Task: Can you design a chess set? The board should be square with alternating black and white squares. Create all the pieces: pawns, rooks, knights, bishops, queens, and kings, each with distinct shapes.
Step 3350:
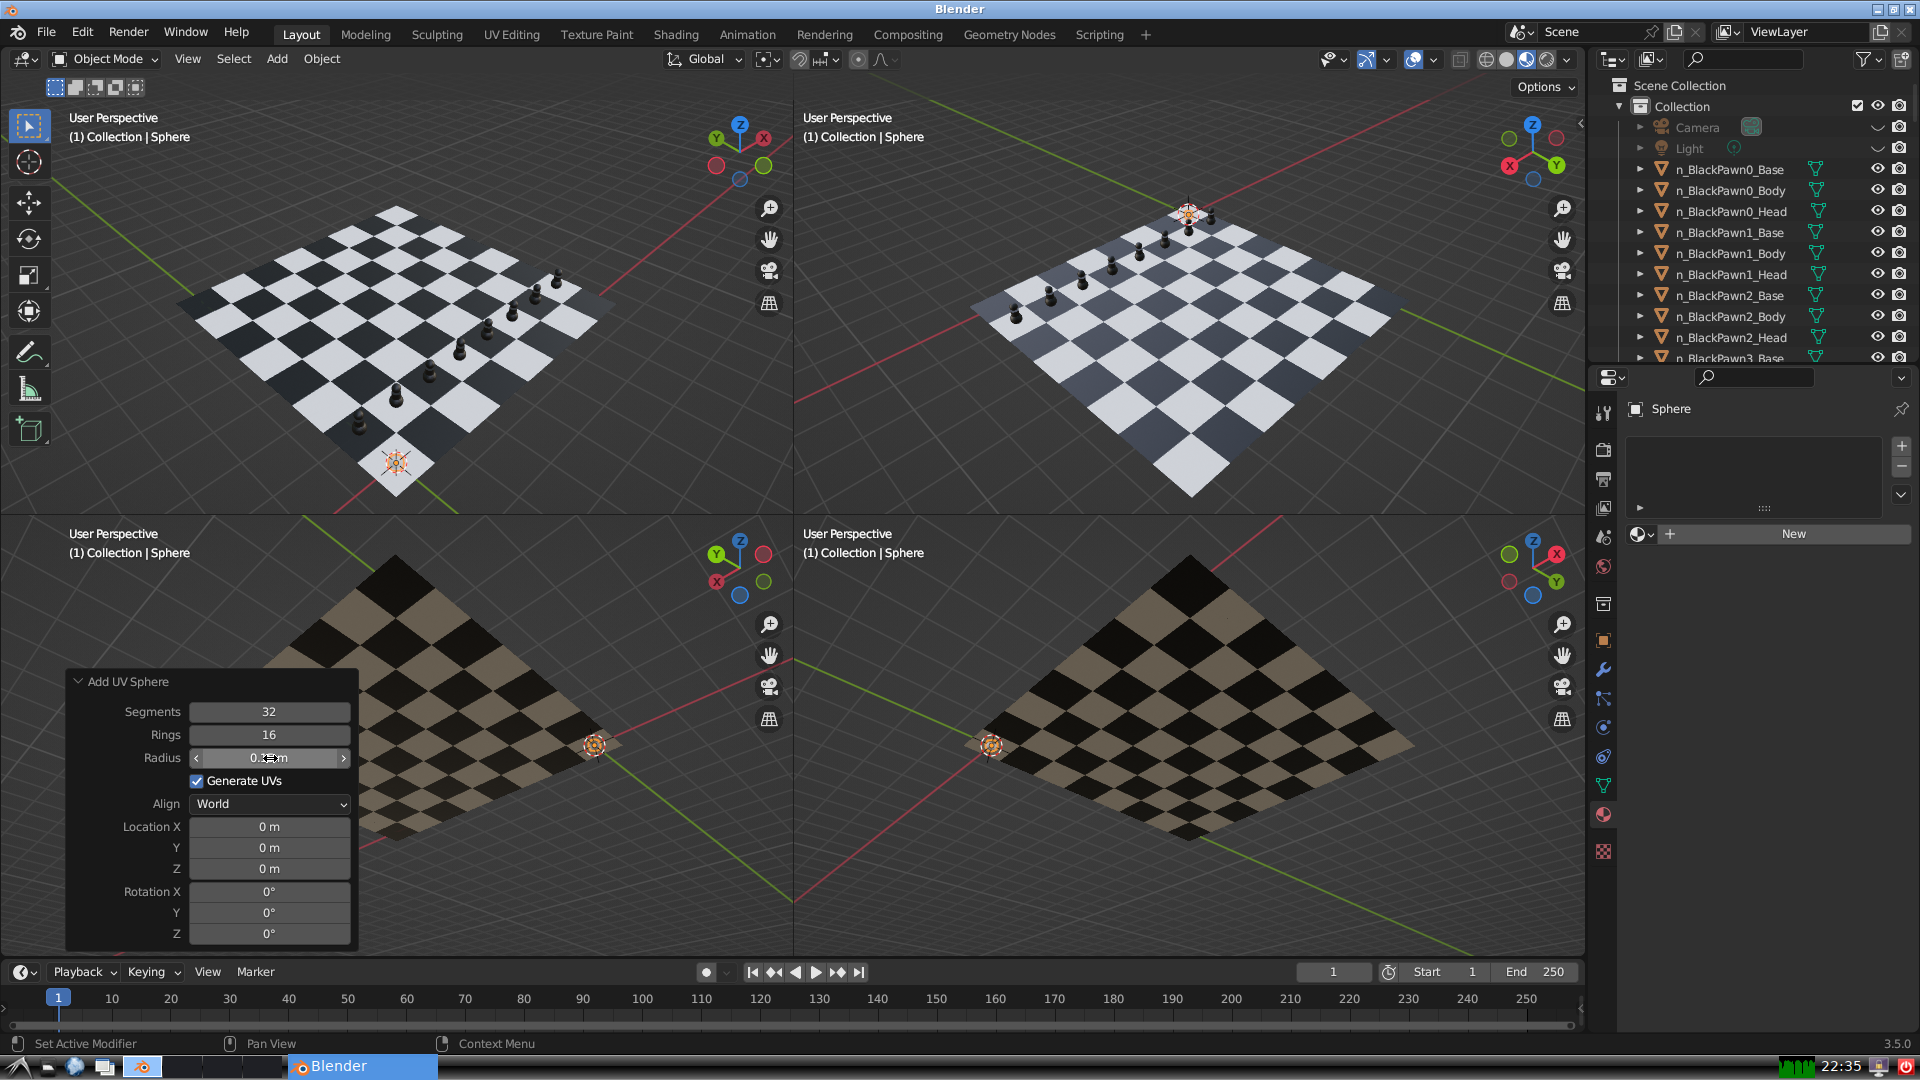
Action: {"mouse_move": [960, 540]}